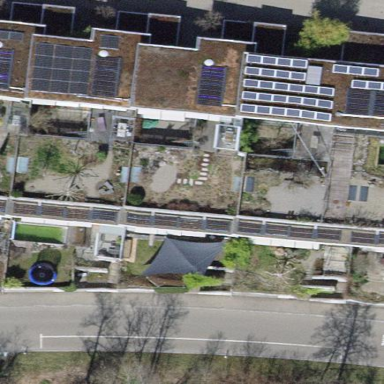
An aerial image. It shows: House with flat roof.